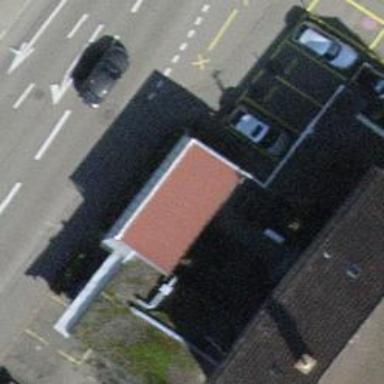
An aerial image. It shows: View of roof of building.